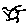
Label: sun